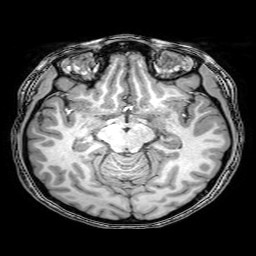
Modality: T1w
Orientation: coronal
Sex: female
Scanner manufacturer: philips
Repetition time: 0.008206 s
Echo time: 0.00376 s